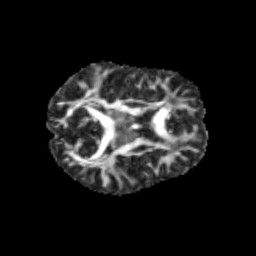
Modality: FA
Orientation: axial
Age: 12
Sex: male
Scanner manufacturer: siemens
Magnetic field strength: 3 T
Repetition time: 3.8 s
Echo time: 0.07 s